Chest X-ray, PA view. Patient: 38 years old, sex M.
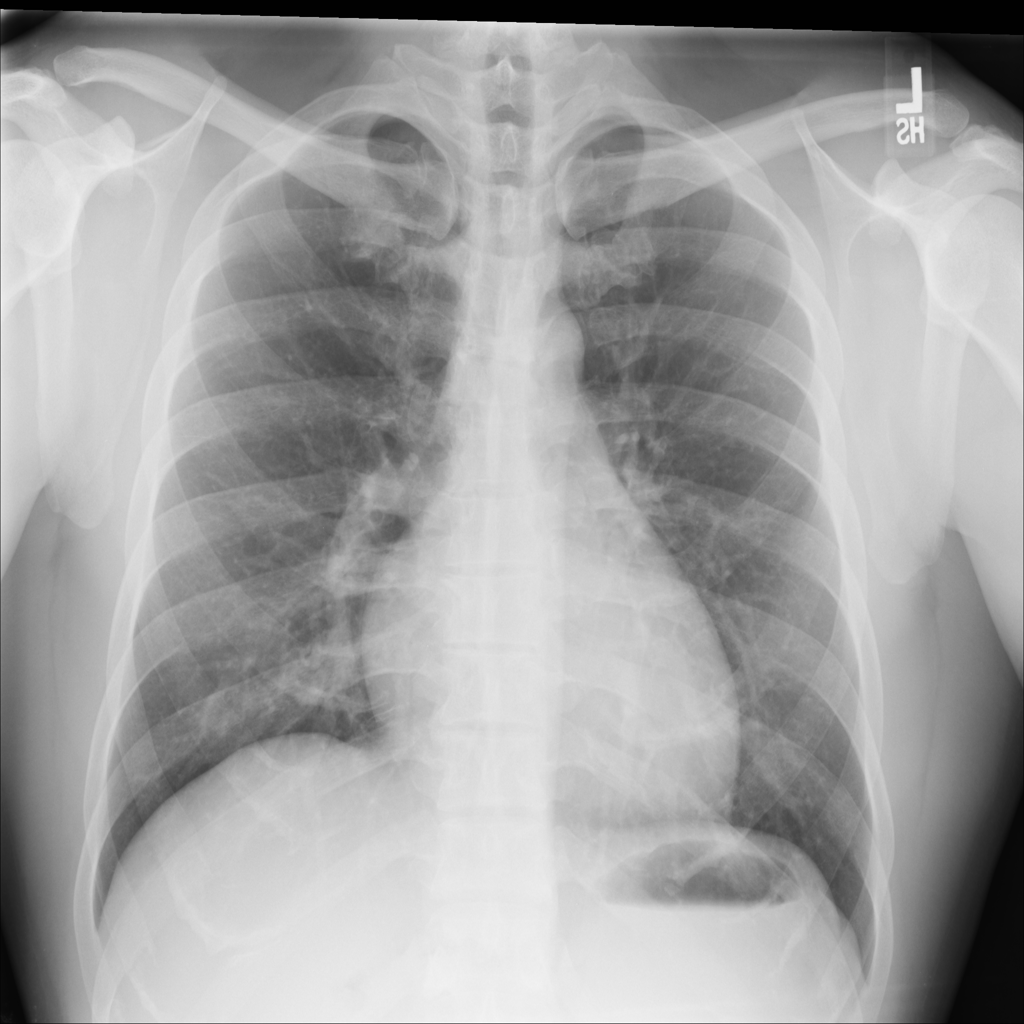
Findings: No Finding